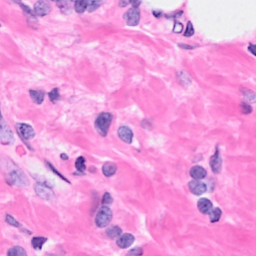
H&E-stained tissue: Breast